Question: I am a rather novice user of R and have come to appreciate the elegance of ggplot2 and plyr. Right now, I am trying to analyze a large dataset that I can not share here, but I have reconstructed my problem with the diamonds dataset (shortened for convenience).
Without further ado:
'''
diam <- diamonds[diamonds$cut=="Fair"|diamonds$cut=="Ideal",]
boxplots <- ggplot(diam, aes(x=cut, price)) + geom_boxplot(aes(fill=cut)) + facet_wrap(~ color)
print(boxplots)
'''

What the plot produces is a set of boxplots, comparing the price of the two cuts "Fair" and "Ideal".
I would now very much like to proceed by statistically comparing the two cuts for each color subgroup (D,E,F,..,J) using either t.test or wilcox.test.
How would I implement this in an way that is as elegant as the ggplot2-syntax? I assume I would use ddply from the plyr-package, but I couldn't figure out how to feed two subgroups into a function that calculates the appropriate statistics..
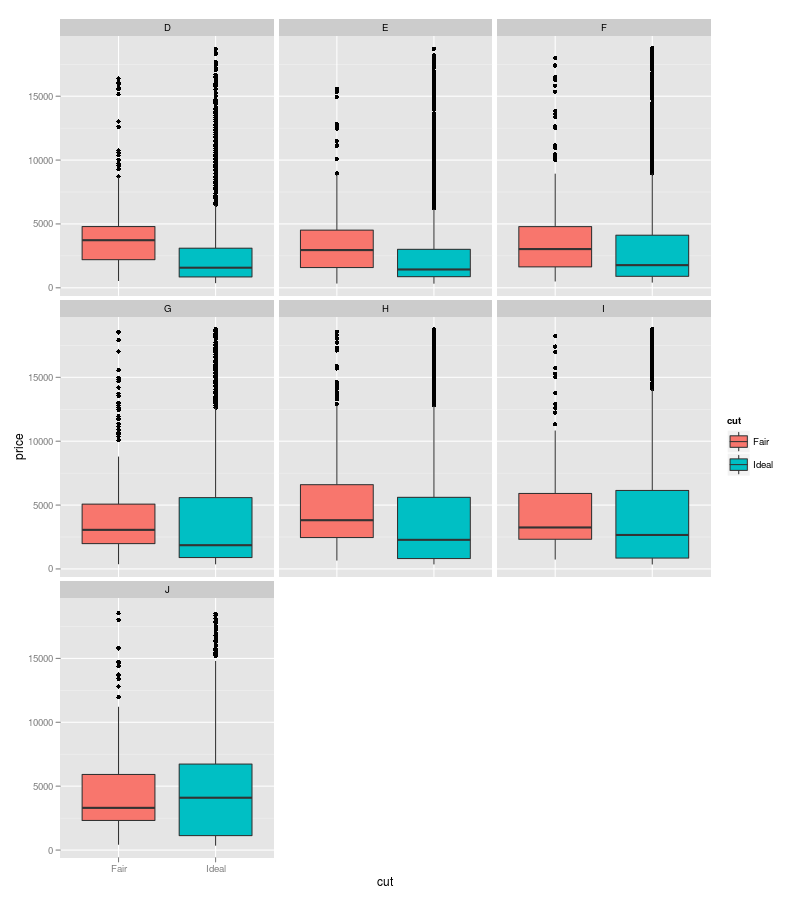
Answer: I think you're looking for:
'''
library(plyr)
ddply(diam,"color",
function(x) {
w <- wilcox.test(price~cut,data=x)
with(w,data.frame(statistic,p.value))
})
'''
(Substituting 't.test' for 'wilcox.test' seems to work fine too.)
results:
'''
color statistic p.value
1 D 339753.5 4.232833e-24
2 E 591104.5 6.789386e-19
3 F 731767.5 2.955504e-11
4 G 950008.0 1.176953e-12
5 H 611157.5 2.055857e-17
6 I 213019.0 3.299365e-04
7 J 56870.0 2.364026e-01
'''